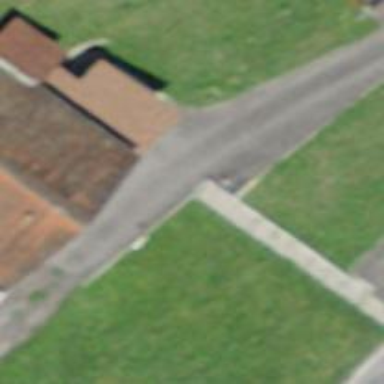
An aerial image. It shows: Living street.